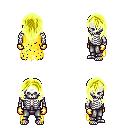
a pixel art fantasy rpg character, male body template, skeleton, yellow tattered cape, metal pants, gold long hairstyle, gold gloves, four views (front, back, left, right), 2x2 character sprite sheet, small pixel art, hard edges, no anti-aliasing